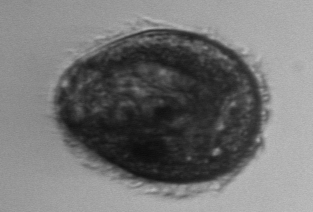
Label: Pleuronema